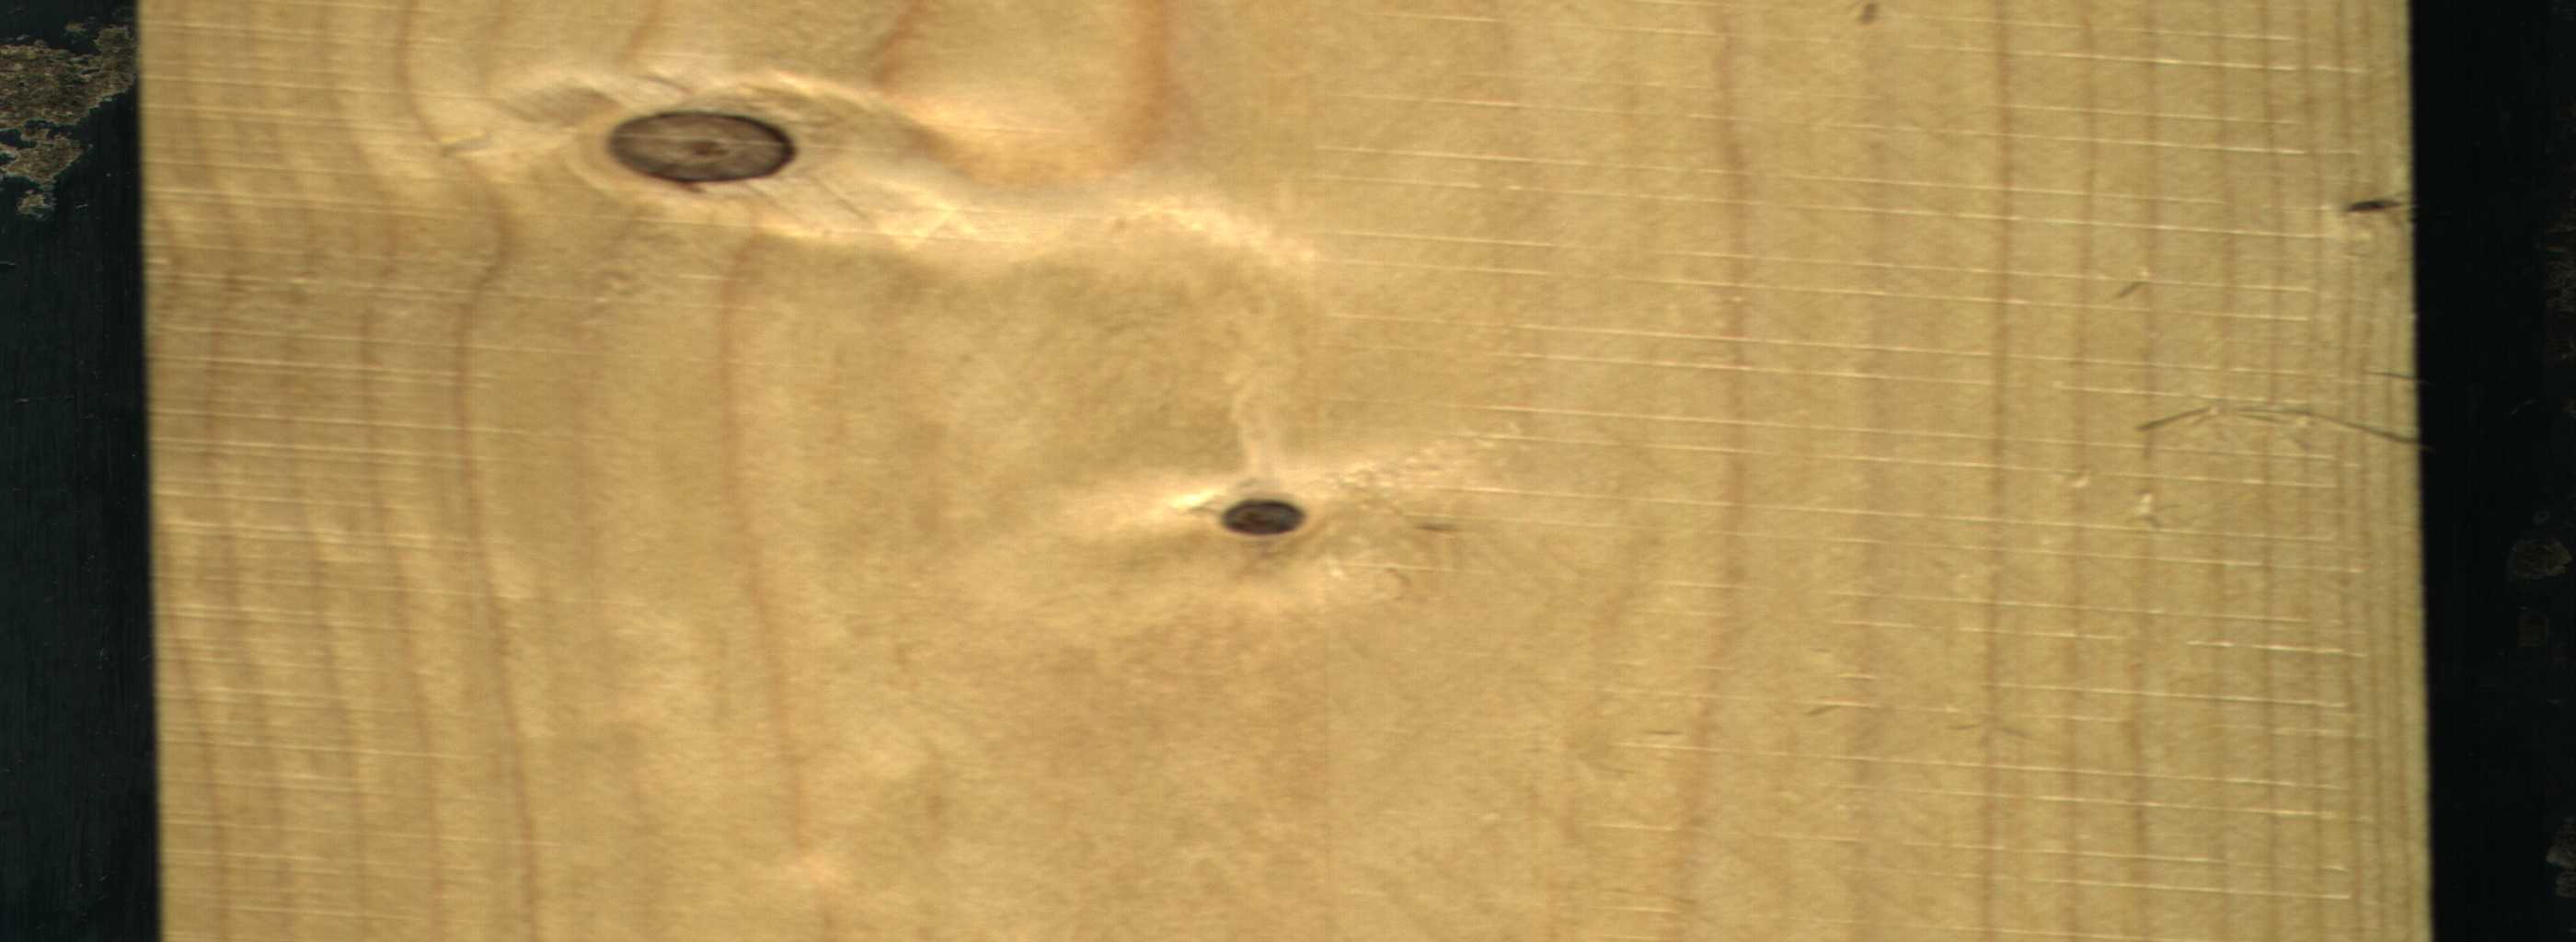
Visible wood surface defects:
Dead_Knot
Dead_Knot
Dead_Knot